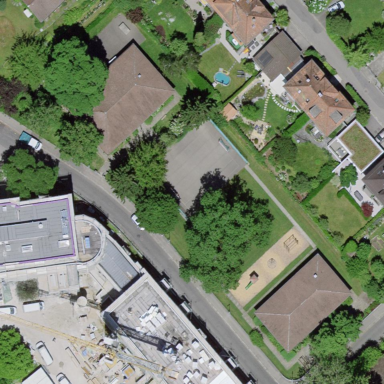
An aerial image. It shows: School.